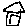
Label: house